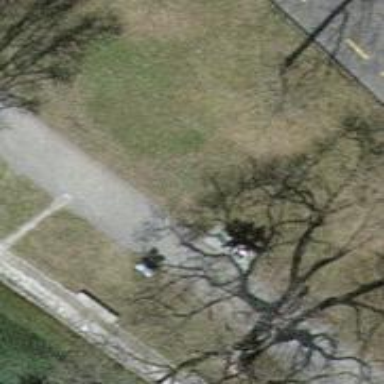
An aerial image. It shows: Bench.